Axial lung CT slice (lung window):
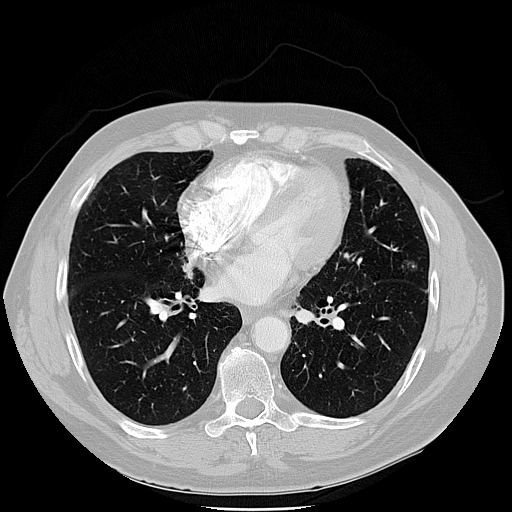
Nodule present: no